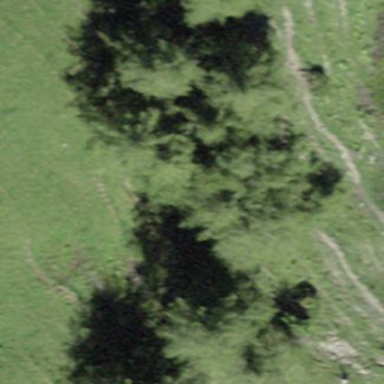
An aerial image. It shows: Forest area.